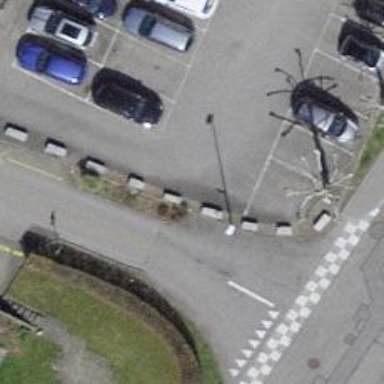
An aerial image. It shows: Parking aisle designated as service road.